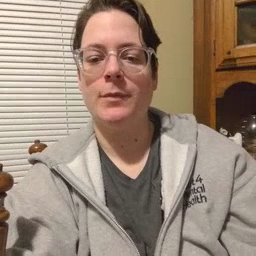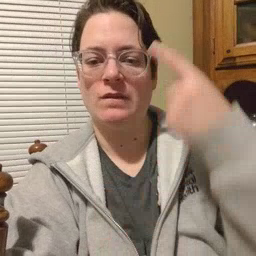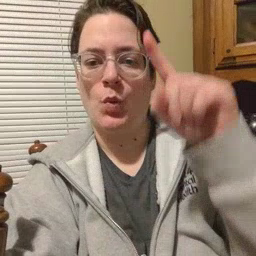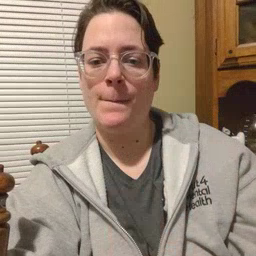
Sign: for